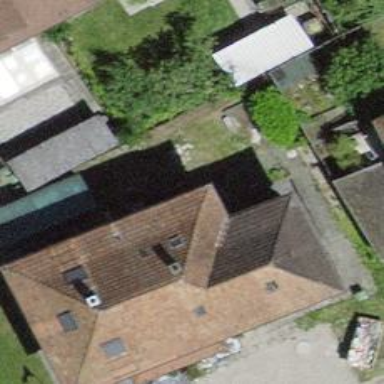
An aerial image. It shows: Terrace building with hipped roof shape.